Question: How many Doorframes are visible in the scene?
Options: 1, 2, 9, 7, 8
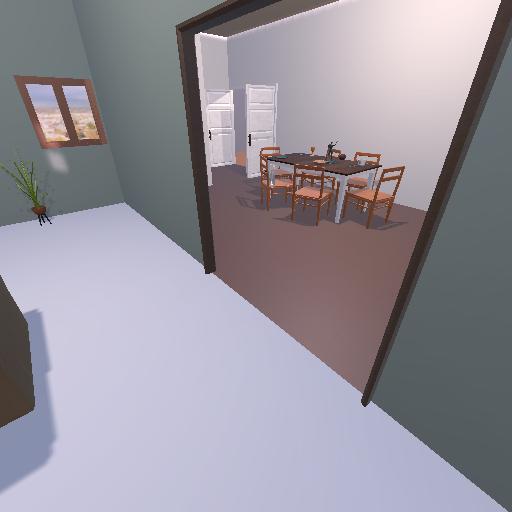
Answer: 1